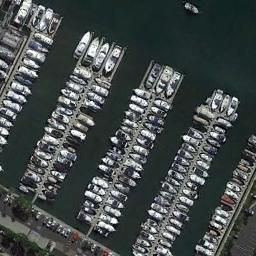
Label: harbor